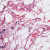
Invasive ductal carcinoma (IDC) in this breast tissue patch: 1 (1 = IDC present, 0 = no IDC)